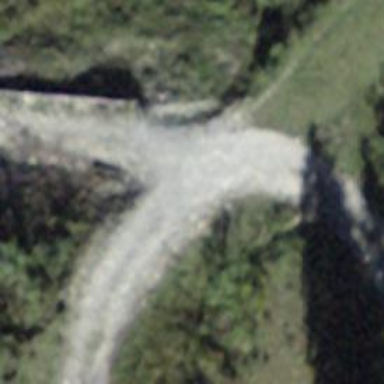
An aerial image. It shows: Track road with grade4 tracktype.